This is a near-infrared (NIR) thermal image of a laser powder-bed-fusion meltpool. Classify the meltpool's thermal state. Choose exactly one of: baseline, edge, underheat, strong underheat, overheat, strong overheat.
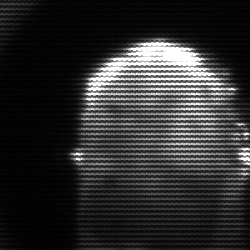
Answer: baseline